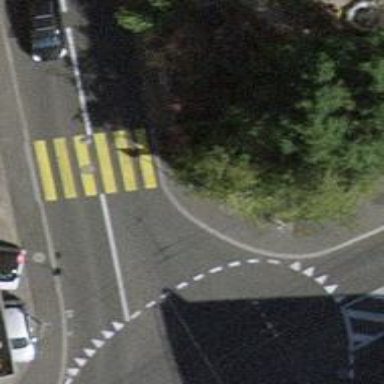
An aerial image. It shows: Kerb barrier.